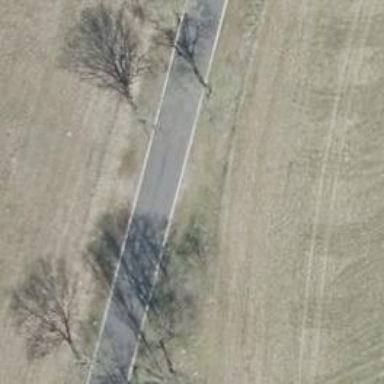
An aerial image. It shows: Secondary road with asphalt surface.